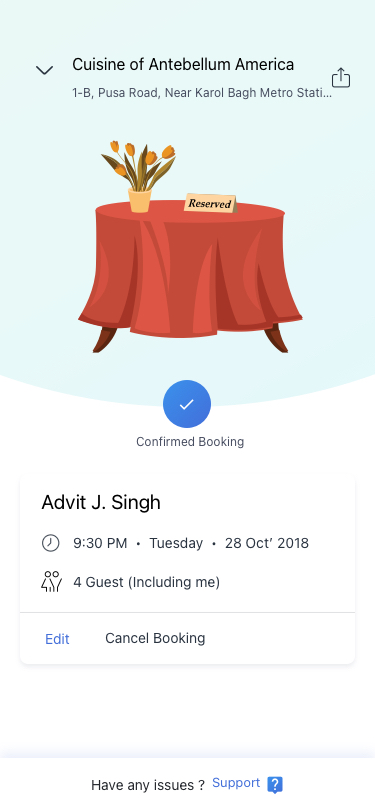
Text in this UI design:
Edit
Cancel Booking
9:30 PM  •  Tuesday  •  28 Oct’ 2018
4 Guest (Including me)
Advit J. Singh
Confirmed Booking
Have any issues ?
Support
Cuisine of Antebellum America
1-B, Pusa Road, Near Karol Bagh Metro Stati…